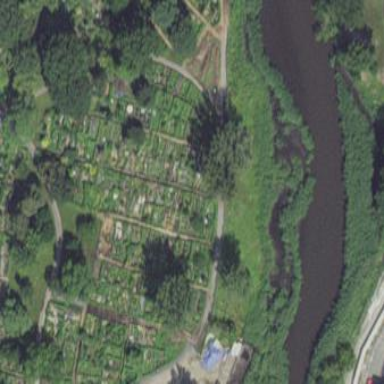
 leisure land intended for communal use."